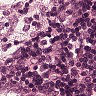
Metastatic tissue present: no